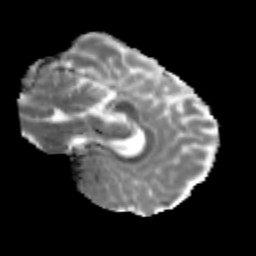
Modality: MD
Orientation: sagittal
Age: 21
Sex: male
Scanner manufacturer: siemens
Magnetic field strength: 3 T
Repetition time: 3.5 s
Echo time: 0.125 s